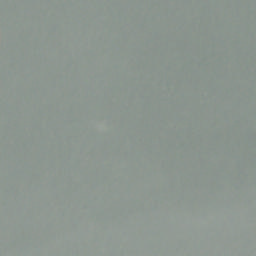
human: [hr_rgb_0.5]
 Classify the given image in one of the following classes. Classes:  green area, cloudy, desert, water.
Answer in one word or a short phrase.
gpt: cloudy